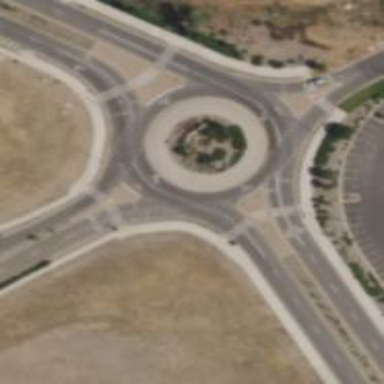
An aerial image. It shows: Secondary road with asphalt surface leading to roundabout.